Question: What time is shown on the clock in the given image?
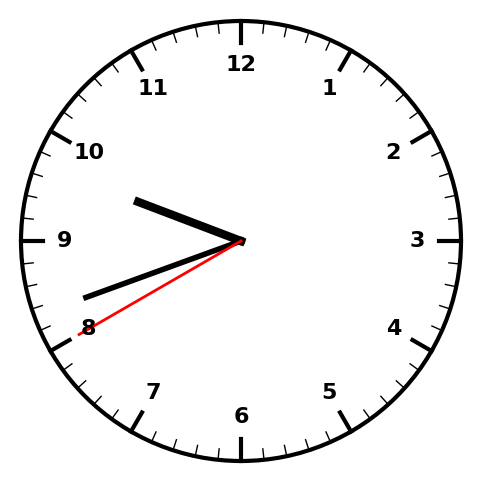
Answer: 09:41:40